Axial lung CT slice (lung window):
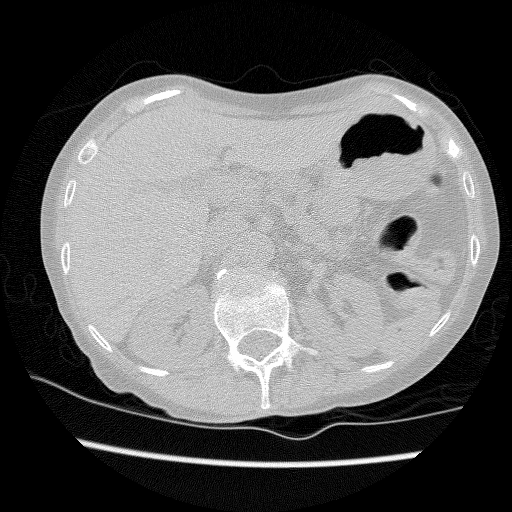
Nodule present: no